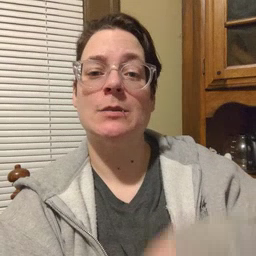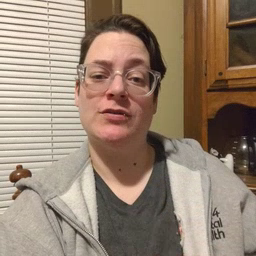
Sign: zipper